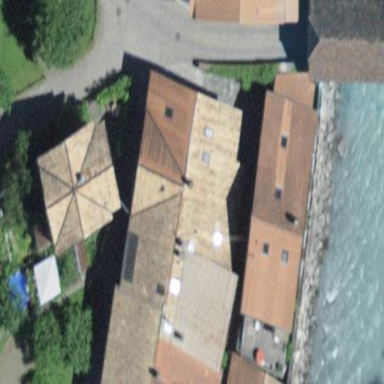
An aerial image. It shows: Residential building with gabled roof oriented across.